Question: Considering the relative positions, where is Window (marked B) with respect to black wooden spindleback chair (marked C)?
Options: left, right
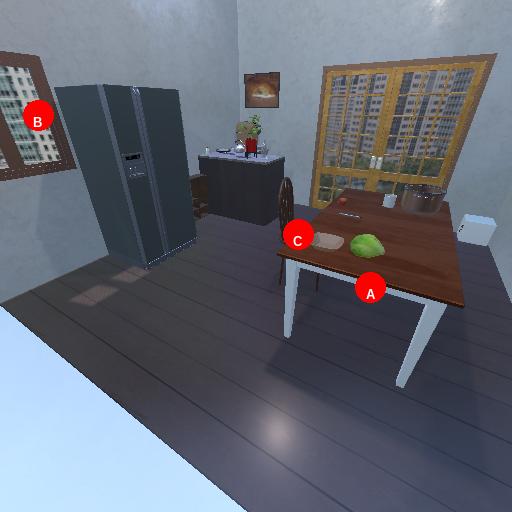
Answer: left